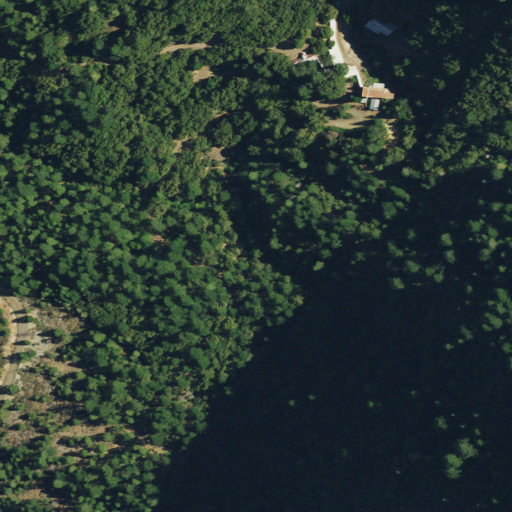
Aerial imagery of valley in California named French Ravine containing evergreen forest, shrub, low intensity development, and open development